Field crop: tomato
Growth stage: 2
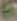
Species: solanum